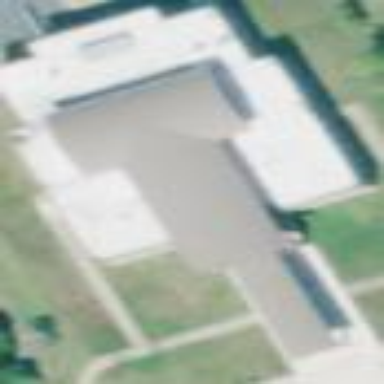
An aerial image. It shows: Building.